【题型】选择题　【知识点】平面几何　【难度】medium
如图，已知在矩形 $ABCD$ 中，$E$ 是 $AD$ 的中点，$BE \perp AC$，交 $AC$ 于点 $F$，由上述条件得到以下两个结论：
\textcircled{1} $\frac{C_{\triangle ABF}}{C_{\triangle AEF}} = \sqrt{2}$；
\textcircled{2} $\frac{S_{\triangle AEF}}{S_{\triangle ACD}} = \frac{1}{6}$。对于结论\textcircled{1}和\textcircled{2}，下列说法正确的是（\qquad  ）

A. \textcircled{1}正确，\textcircled{2}错误  \qquad
B. \textcircled{1}错误，\textcircled{2}正确  \qquad
C. \textcircled{1}和\textcircled{2}都正确  \qquad
D. \textcircled{1}和\textcircled{2}都错误
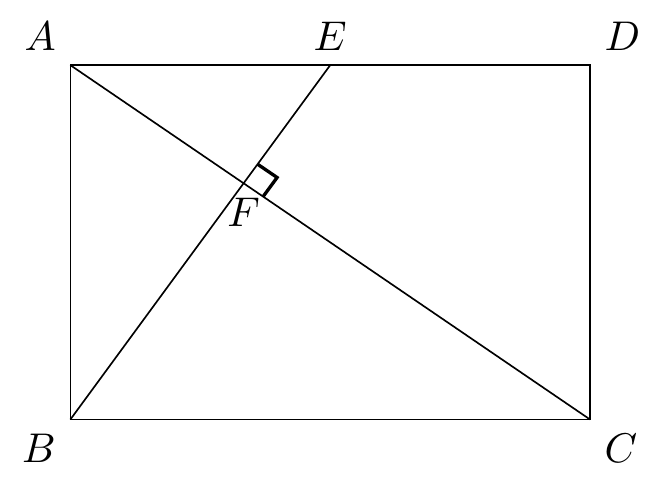
【解答】
解：
$\because$ 四边形 $ABCD$ 是矩形，

$\therefore AD = BC$，$AD \parallel BC$，$\angle BAD = 90^\circ$。

$\because E$ 是 $AD$ 的中点，

$\therefore AE = \frac{1}{2}AD = \frac{1}{2}BC$。

$\because AD \parallel BC$，

$\therefore \angle FAE = \angle FCB$，$\angle FEA = \angle FBC$，

$\therefore \triangle AEF \sim \triangle CBF$。

$\therefore \frac{BF}{EF} = \frac{BC}{AE} = 2$，$\frac{S_{\triangle CBF}}{S_{\triangle AEF}} = \left( \frac{BC}{AE} \right)^2 = 4$。

$\therefore \frac{S_{\triangle ABF}}{S_{\triangle AEF}} = \frac{BF}{EF} = 2$。

$\therefore \frac{S_{\triangle ABC}}{S_{\triangle AEF}} = \frac{S_{\triangle ABF} + S_{\triangle BCF}}{S_{\triangle AEF}} = 6$。

$\because S_{\triangle ACD} = S_{\triangle ABC}$，

$\therefore \frac{S_{\triangle ACD}}{S_{\triangle AEF}} = 6$，即 $\frac{S_{\triangle AEF}}{S_{\triangle ACD}} = \frac{1}{6}$，故\textcircled{2}正确。

$\because BE \perp AC$，

$\therefore \angle FAB + \angle FBA = 90^\circ = \angle FAB + \angle FAE$，

$\therefore \angle FBA = \angle FAE$，

$\therefore \triangle ABF \sim \triangle EAF$。

$\therefore \frac{C_{\triangle ABF}}{C_{\triangle AEF}} = \frac{BF}{EF} = 2$，故\textcircled{1}错误。

故选：B。